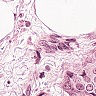
Metastatic tissue present: yes